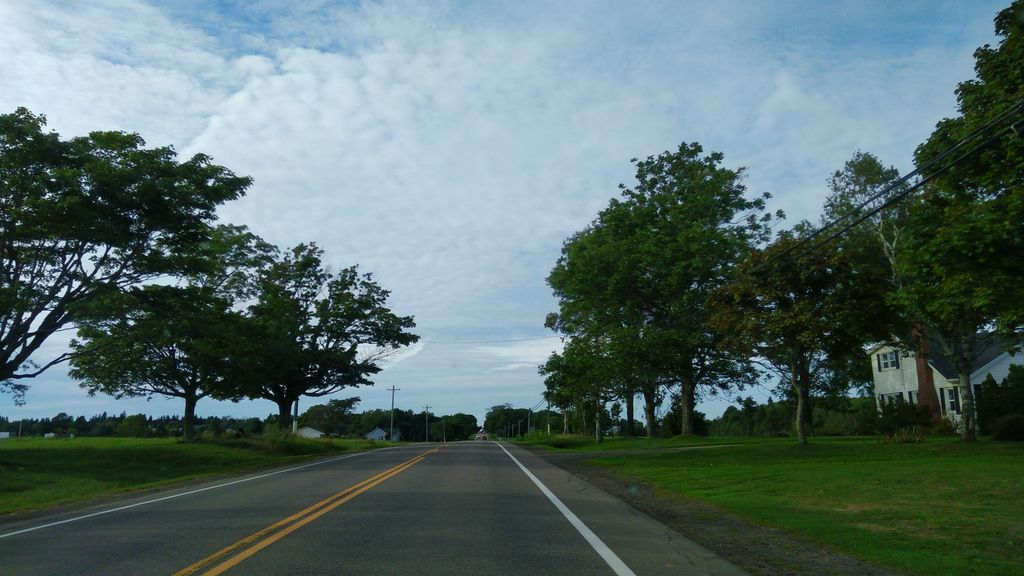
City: charlottetown